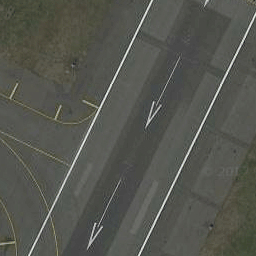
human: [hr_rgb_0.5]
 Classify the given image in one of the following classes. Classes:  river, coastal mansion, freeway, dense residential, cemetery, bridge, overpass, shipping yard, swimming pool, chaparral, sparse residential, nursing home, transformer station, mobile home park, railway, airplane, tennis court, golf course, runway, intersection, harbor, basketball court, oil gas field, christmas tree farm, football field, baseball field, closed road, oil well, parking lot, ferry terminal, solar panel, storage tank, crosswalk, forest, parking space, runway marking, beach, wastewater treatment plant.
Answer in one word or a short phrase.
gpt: runway